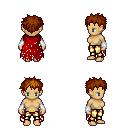
a pixel art fantasy rpg character, female body template, human, tanned skin, red tattered cape, gold greaves, brunette bedhead hairstyle, white cloth bracers, four views (front, back, left, right), 2x2 character sprite sheet, small pixel art, hard edges, no anti-aliasing